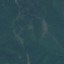
Land use / land cover class: Forest